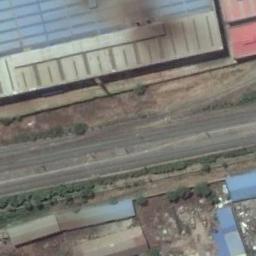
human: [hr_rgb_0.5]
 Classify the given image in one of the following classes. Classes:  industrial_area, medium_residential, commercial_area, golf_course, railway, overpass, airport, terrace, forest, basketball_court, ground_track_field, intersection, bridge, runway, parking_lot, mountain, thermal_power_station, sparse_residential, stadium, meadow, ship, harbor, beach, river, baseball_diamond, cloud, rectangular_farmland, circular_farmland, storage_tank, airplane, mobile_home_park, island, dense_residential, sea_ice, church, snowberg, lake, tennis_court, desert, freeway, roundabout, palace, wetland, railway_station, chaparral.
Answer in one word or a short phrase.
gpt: railway